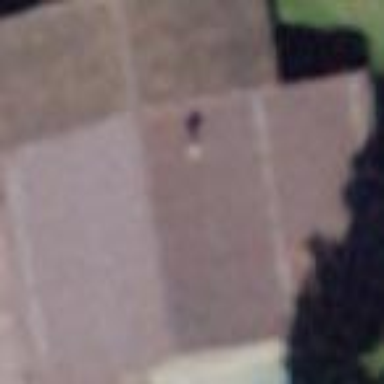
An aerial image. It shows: Rural barn.